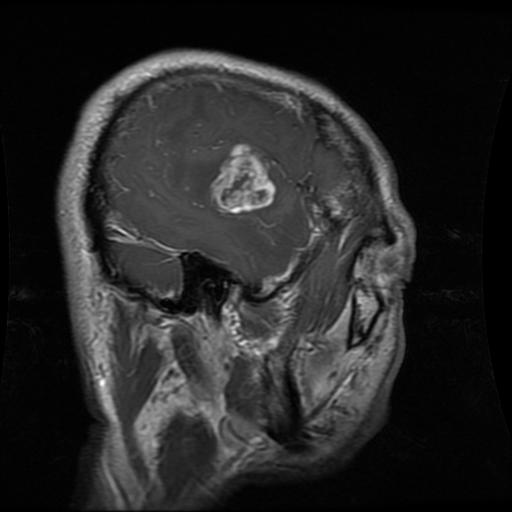
Label: glioma